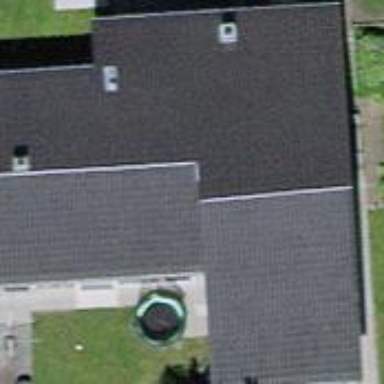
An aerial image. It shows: Simple house.